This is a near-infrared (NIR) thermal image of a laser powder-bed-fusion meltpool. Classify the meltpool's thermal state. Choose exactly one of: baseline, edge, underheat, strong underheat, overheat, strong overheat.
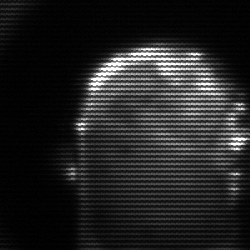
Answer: baseline